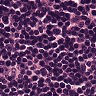
Metastatic tissue present: no